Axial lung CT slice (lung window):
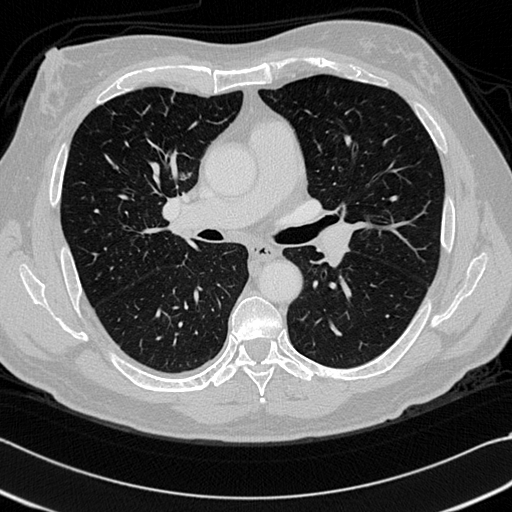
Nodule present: no